Field crop: maize
Growth stage: 2
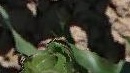
Species: maize